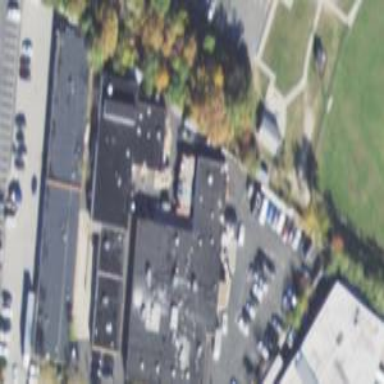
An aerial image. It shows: Commercial building.